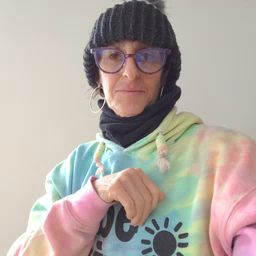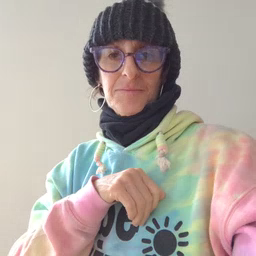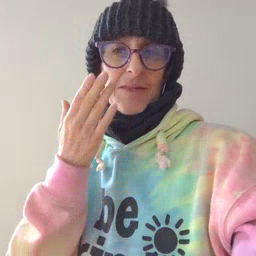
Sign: napkin